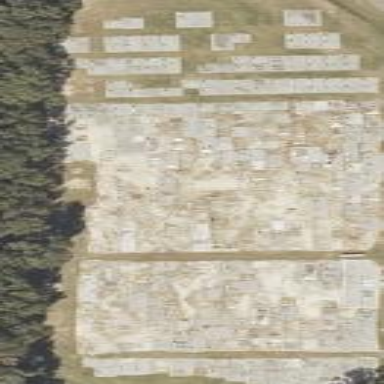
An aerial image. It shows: Graveyard.